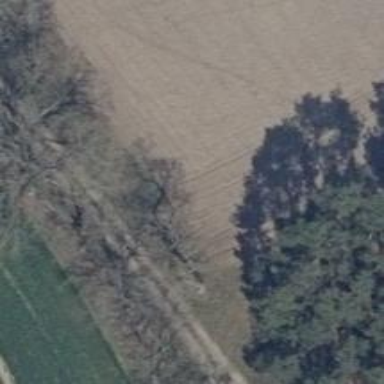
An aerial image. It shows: Row of trees in natural setting.